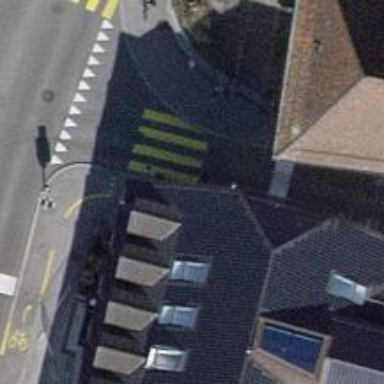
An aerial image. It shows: Zebra crossing on the road.